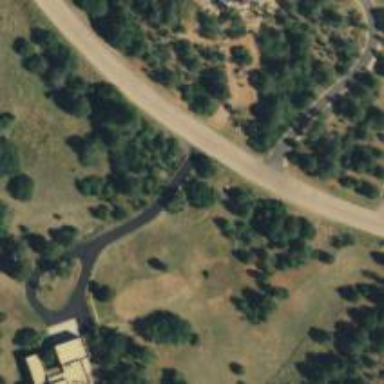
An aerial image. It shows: Driveway.